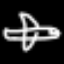
Label: airplane